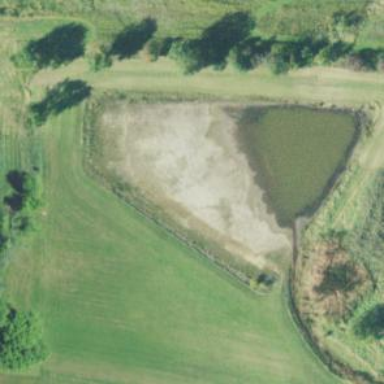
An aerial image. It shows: Pond surrounded by natural water.